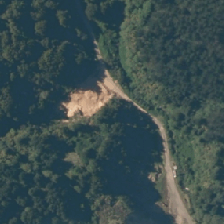
Land cover: broadleaved_indigenous_hardwood